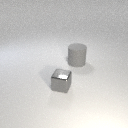
small gray metal cube to the left of large gray rubber cylinder